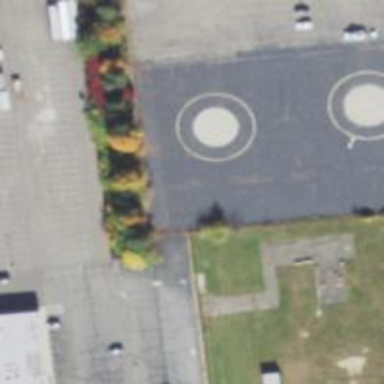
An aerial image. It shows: Image of helipad at airport.